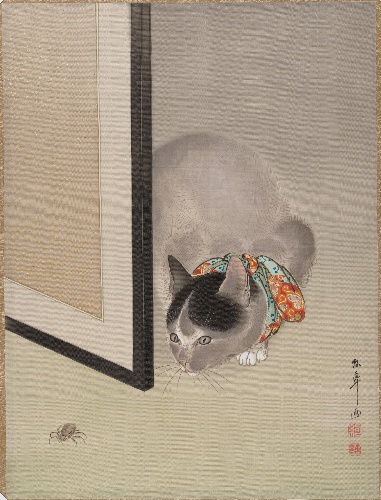
Title: 猫に蜘蛛図|Cat Watching a Spider
Artist: Oide Tōkō
Artist bio: Japanese, 1841–1905
Date: ca. 1888–92
Object type: Album leaf
Classification: Paintings
Medium: Album leaf; ink and color on silk
Culture: Japan
Period: Meiji period (1868–1912)
Dimensions: 14 3/4 x 11 in. (37.5 x 27.9 cm)
Department: Asian Art
Credit line: Charles Stewart Smith Collection, Gift of Mrs. Charles Stewart Smith, Charles Stewart Smith Jr., and Howard Caswell Smith, in memory of Charles Stewart Smith, 1914
Accession year: 1914
Repository: Metropolitan Museum of Art, New York, NY
Tags: Cats|Spiders